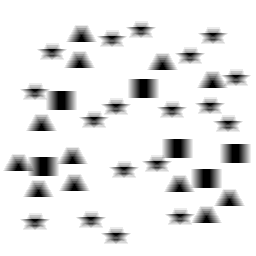
Squares: 6
Triangles: 12
Stars: 18
Total shapes: 36